Current action and preconditions to check: trajectory_clear

Your task: For each precondition in the list above, predict whether it will hold at this action.

Consider the current scene as observed from the mobile robot's camera, and analyze the predicted future states of all dynamic agents (e.g., people, animals, vehicles, or any moving entities) within the NEXT SECOND.

IMPORTANT: Only answer "very likely" if you are absolutely certain—based on strong, clear evidence—that a dynamic agent will violate the precondition in the predicted future state. Do NOT answer "very likely" for unlikely, ambiguous, or low-probability risks.

Ask yourself for each precondition: Is there a high probability, with clear and convincing evidence, that the predicted future states of any dynamic agent will interfere with the predicted future state of the currently executing action within the NEXT SECOND, causing that precondition to fail?

Assess the risk level based on these predictions. Use "likely" or "very likely" if motions create a clear risk of interference.

Use "neutral" or "improbable" if agents are nearby but their predicted paths are clearly diverging or non-conflicting.

Failure Risk Categories: "very improbable", "improbable", "neutral", "likely", "very likely"

Answer Format: Output ONLY the probability_of_failure value from these categories: "very improbable", "improbable", "neutral", "likely", "very likely"

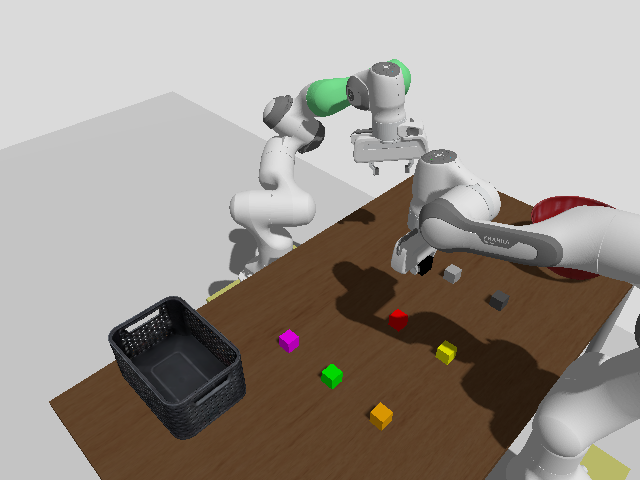

Answer: very improbable